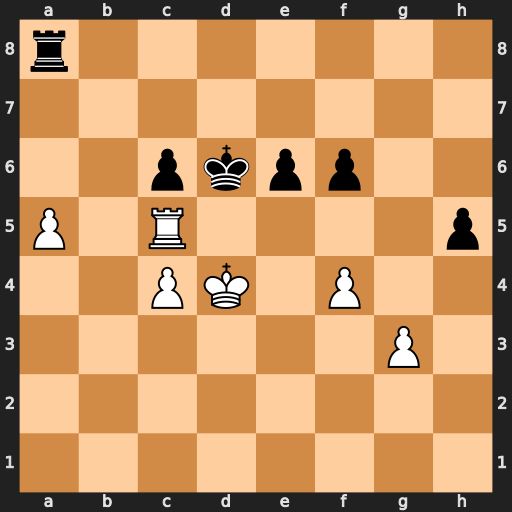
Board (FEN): r7/8/2pkpp2/P1R4p/2PK1P2/6P1/8/8
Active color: w
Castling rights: -
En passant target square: -
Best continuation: Rxh5 e5+ fxe5+ fxe5+ Rxe5 Rg8 c5+